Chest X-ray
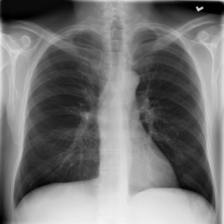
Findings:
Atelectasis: negative
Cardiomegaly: negative
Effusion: negative
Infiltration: positive
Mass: negative
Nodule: negative
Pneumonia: negative
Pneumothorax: negative
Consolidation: negative
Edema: negative
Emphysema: negative
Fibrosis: negative
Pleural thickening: negative
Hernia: negative